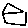
Label: house